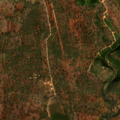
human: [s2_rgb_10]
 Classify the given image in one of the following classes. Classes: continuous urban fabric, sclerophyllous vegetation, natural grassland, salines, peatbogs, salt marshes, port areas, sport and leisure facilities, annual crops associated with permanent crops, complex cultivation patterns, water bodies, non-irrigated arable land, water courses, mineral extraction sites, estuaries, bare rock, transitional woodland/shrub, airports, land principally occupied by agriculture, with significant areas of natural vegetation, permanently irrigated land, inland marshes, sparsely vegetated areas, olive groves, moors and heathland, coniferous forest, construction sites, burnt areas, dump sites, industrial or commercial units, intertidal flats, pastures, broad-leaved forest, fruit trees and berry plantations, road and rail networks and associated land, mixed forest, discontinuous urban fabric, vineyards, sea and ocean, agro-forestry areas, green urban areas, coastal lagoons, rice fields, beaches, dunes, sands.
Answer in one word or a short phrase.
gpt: fruit trees and berry plantations, olive groves